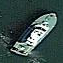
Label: Civil_yacht